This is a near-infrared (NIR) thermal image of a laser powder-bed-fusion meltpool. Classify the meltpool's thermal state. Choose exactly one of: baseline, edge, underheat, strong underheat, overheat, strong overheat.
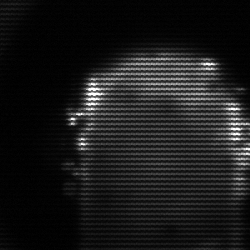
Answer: baseline